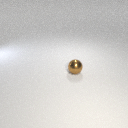
small brown metal sphere